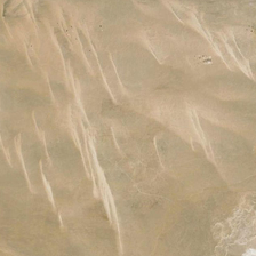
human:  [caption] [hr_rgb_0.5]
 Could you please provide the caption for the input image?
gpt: There is a small green desert.

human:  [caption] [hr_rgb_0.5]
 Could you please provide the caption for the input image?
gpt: There are almost no green deserts.

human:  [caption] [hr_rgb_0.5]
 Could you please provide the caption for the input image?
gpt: There are few green deserts.

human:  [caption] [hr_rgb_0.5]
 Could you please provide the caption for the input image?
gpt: There are few green deserts

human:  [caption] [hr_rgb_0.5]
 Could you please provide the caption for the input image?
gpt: There is a small green desert.